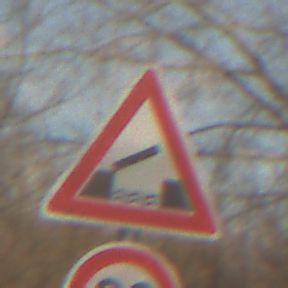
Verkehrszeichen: BeweglicheBruecke
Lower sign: Geschwindigkeit30
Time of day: SunriseSunset
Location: Outdoor (Nature)
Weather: PartlyCloudy
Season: NotSpecified
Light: Natural